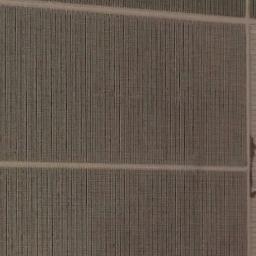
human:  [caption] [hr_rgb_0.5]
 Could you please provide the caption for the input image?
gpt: Two neatly arranged brown rectangular farm fields .

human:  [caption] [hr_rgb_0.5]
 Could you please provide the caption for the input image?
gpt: Two khaki rectangular farmlands are next to each other and a path goes through the two farmlands  .

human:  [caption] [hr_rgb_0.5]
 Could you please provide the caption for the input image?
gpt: There are two symmetrical rectangular farmlands .

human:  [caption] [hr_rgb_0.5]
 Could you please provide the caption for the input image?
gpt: There are some bare rectangular farmland .

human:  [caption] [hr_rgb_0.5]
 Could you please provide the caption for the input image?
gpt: There are two brown rectangular farmlands .